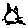
Label: cat